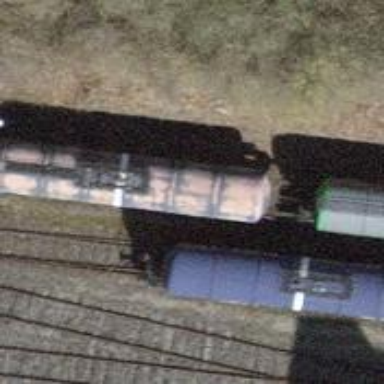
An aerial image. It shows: Railway yard.